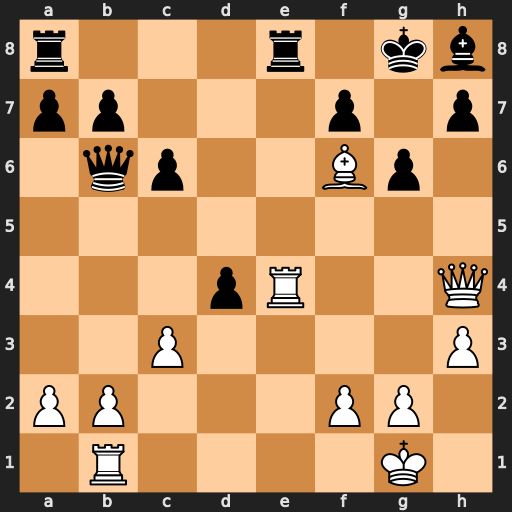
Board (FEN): r3r1kb/pp3p1p/1qp2Bp1/8/3pR2Q/2P4P/PP3PP1/1R4K1
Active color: w
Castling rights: -
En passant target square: -
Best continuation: Qxh7+ Kxh7 Rh4+ Kg8 Rxh8#